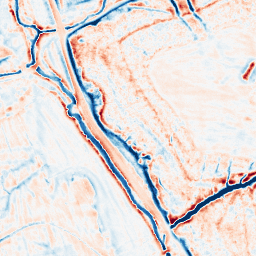
Category: edge_preserving
Decomposition family: bilateral
Decomposition parameters: d: 15
sigma_color: 50
sigma_space: 150
Upsampling method: sinc_blackman
Upsampling parameters: scale: 2
kernel_size: 8
Upsampling scale: 2